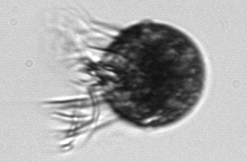
Label: Pelagostrobilidium